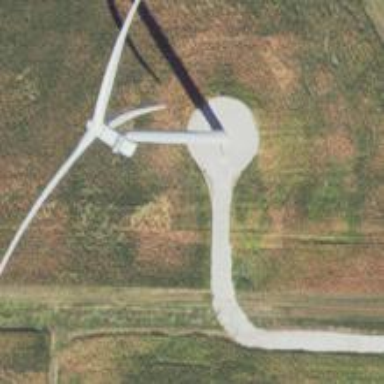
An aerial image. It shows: Wind generator powered by Vestas horizontal axis wind turbine.